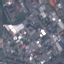
Label: Industrial